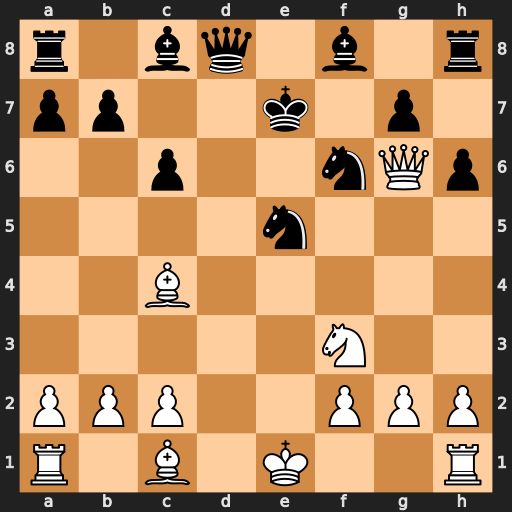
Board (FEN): r1bq1b1r/pp2k1p1/2p2nQp/4n3/2B5/5N2/PPP2PPP/R1B1K2R
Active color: w
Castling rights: KQ
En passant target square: -
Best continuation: Nxe5 Qa5+ Kd1